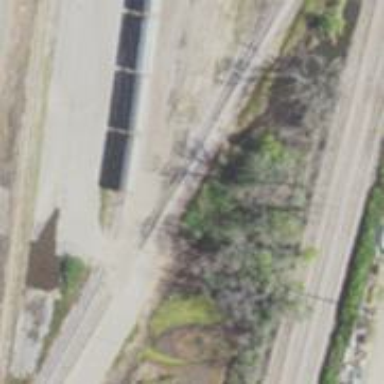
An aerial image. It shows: Railway yard in service.